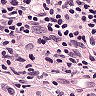
Metastatic tissue present: yes